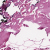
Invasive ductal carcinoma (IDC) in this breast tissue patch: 0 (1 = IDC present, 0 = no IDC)